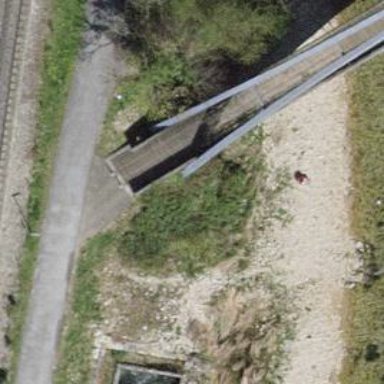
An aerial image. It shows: Footway on bridge.